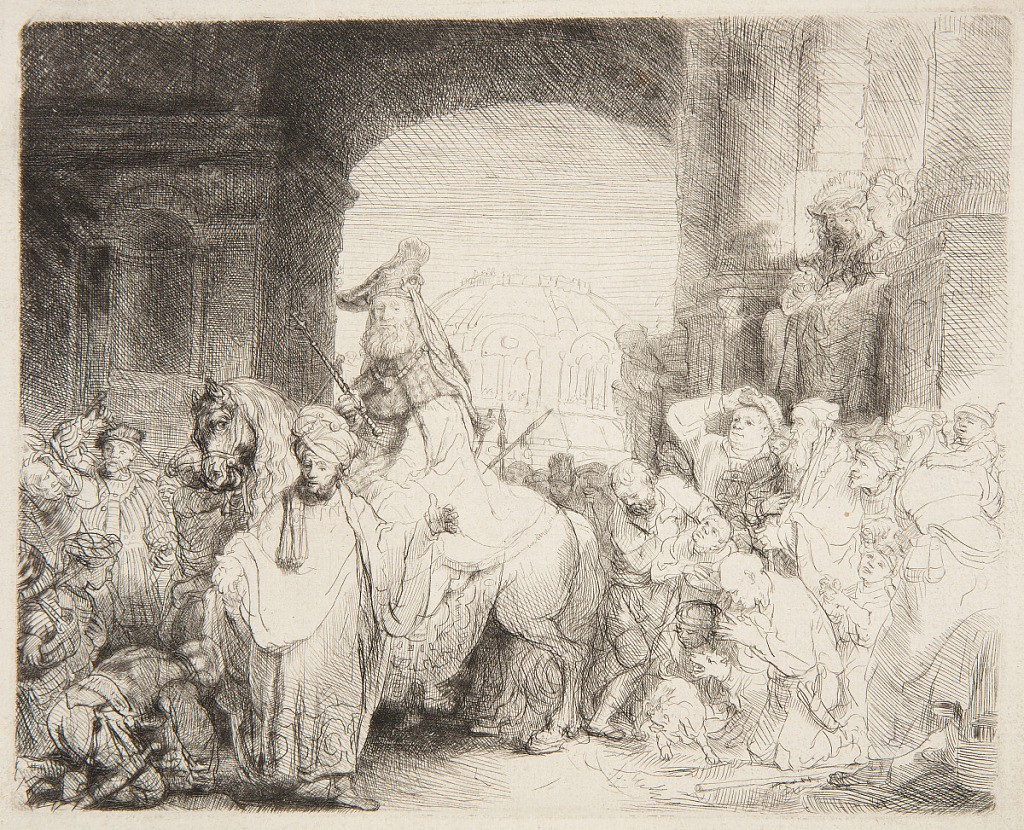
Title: Triumph of Mordecai
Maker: Rembrandt Harmensz van Rijn, Dutch, 1606–1669
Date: ca. 1640
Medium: Etching on laid paper
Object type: Print
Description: Within a low archway, Mordecai, on horseback, is surrounded by a large group of people. In the foreground, left, a turbaned figure moves forward, gesturing to the viewer.